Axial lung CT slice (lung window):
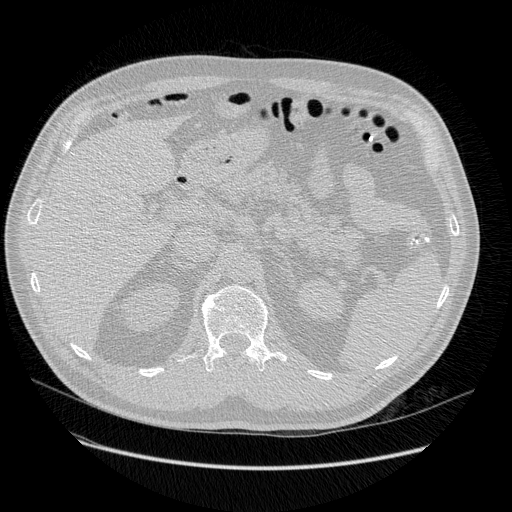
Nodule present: no